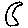
Label: moon